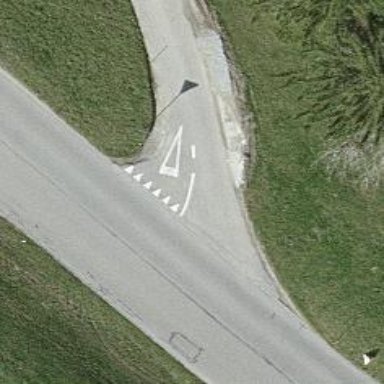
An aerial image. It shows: Road with "give way" sign.